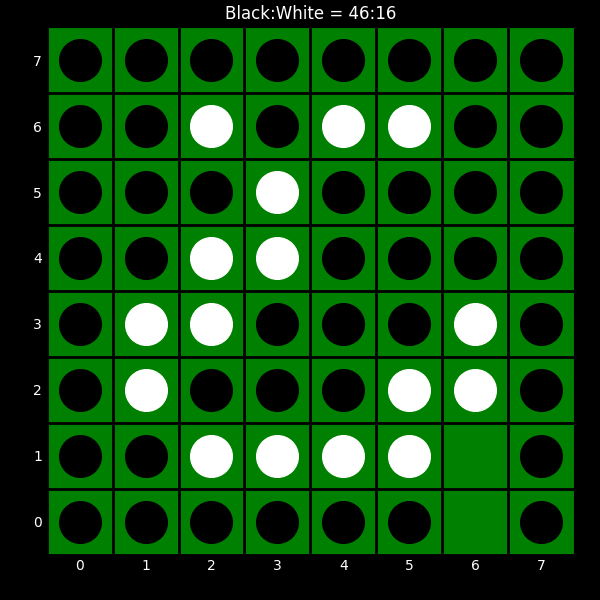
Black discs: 46
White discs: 16